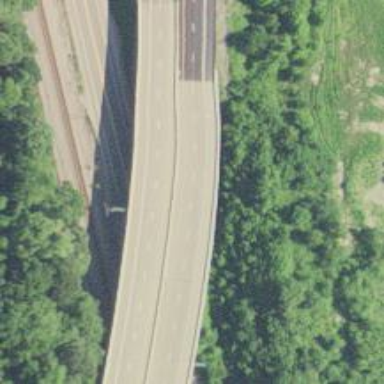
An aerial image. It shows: Bridge over motorway.